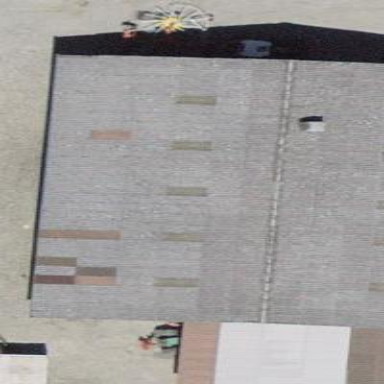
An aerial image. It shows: Barn.